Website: macys
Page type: cart
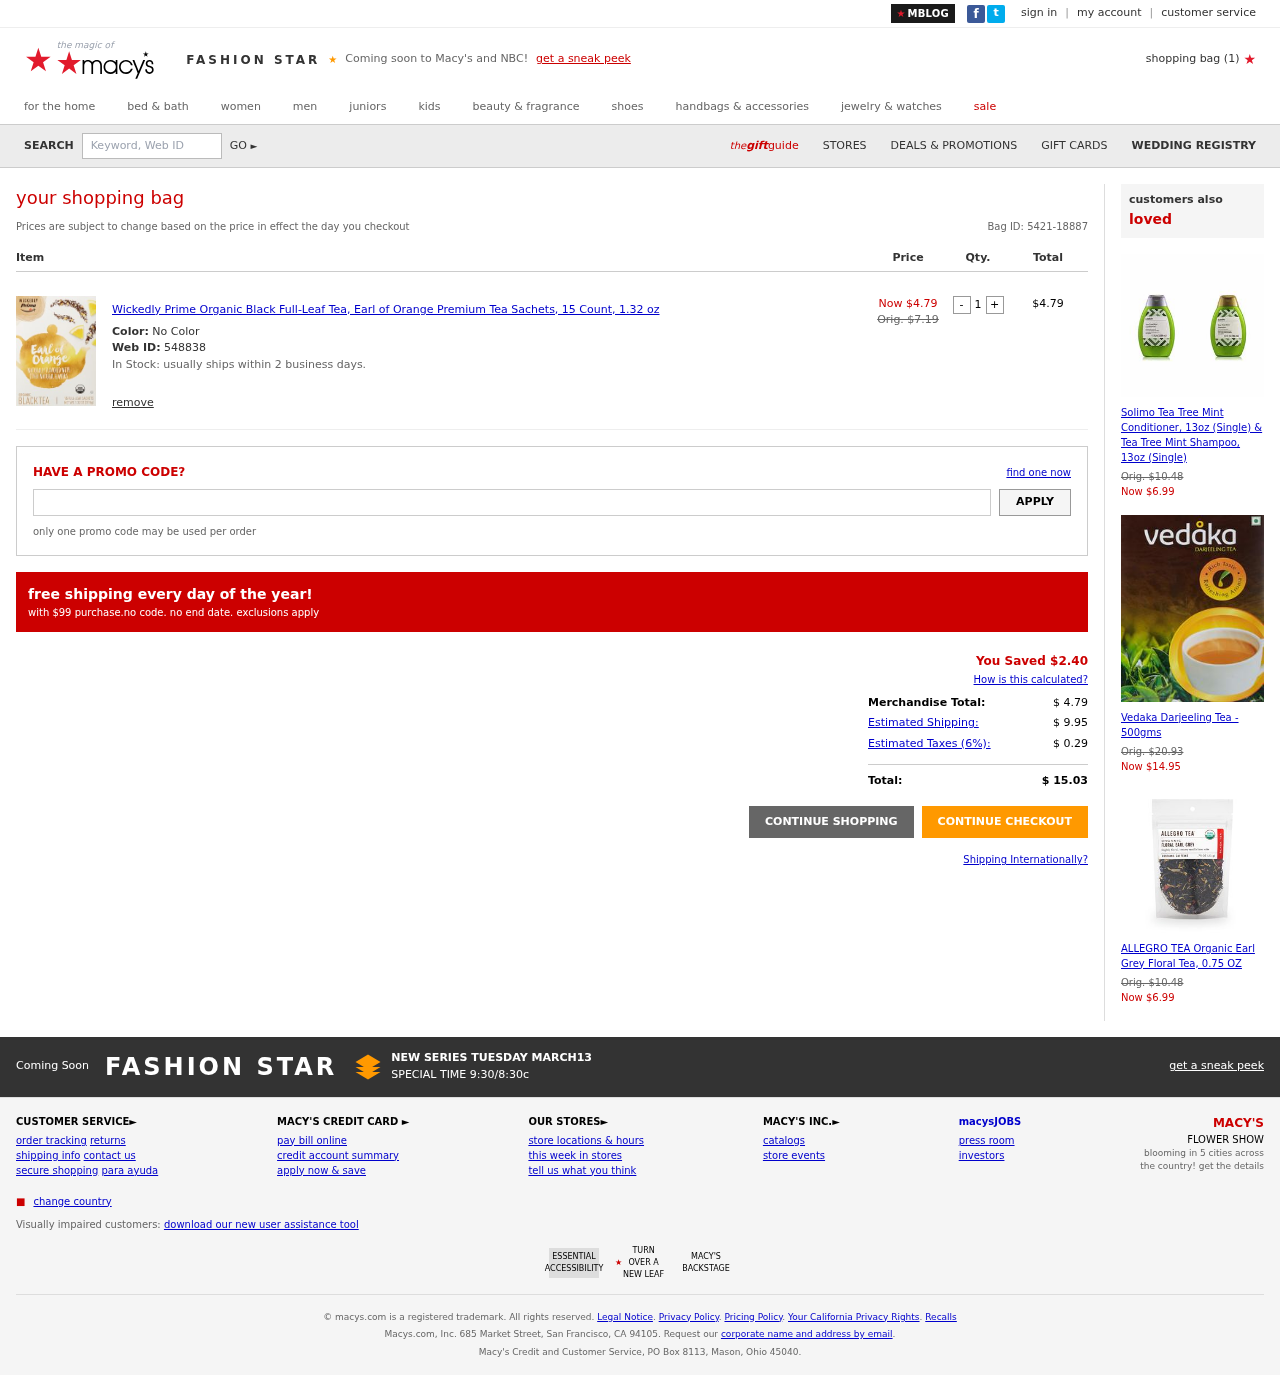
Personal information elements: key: PII_PROMO_CODE
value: SPRING05
Product elements: key: PRODUCT1_NAME
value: Wickedly Prime Organic Black Full-Leaf Tea, Earl of Orange Premium Tea Sachets, 15 Count, 1.32 oz
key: PRODUCT1_PRICE
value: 4.79
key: PRODUCT1_QUANTITY
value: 1
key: PRODUCT2_NAME
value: Solimo Tea Tree Mint Conditioner, 13oz (Single) & Tea Tree Mint Shampoo, 13oz (Single)
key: PRODUCT2_PRICE
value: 6.99
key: PRODUCT3_NAME
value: Vedaka Darjeeling Tea - 500gms
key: PRODUCT3_PRICE
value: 14.95
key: PRODUCT4_NAME
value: ALLEGRO TEA Organic Earl Grey Floral Tea, 0.75 OZ
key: PRODUCT4_PRICE
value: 6.99
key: PRODUCT1_SKU
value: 548838
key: PRODUCT1_ORIGINAL_PRICE
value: Orig. $7.19
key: PRODUCT1_TOTAL
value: $4.79
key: PRODUCT2_ORIGINAL_PRICE
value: Orig. $10.48
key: PRODUCT3_ORIGINAL_PRICE
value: Orig. $20.93
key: PRODUCT4_ORIGINAL_PRICE
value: Orig. $10.48
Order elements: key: ORDER_NUM_ITEMS
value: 1
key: ORDER_ID
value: Bag ID: 5421-18887
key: ORDER_SAVINGS
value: $2.40
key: ORDER_SUBTOTAL
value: $ 4.79
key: ORDER_SHIPPING_COST
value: $ 9.95
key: ORDER_TAX
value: $ 0.29
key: ORDER_TOTAL
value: $ 15.03